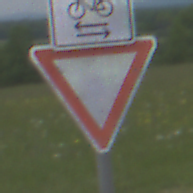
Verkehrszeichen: VorfahrtGewaehren
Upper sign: RichtungsangabeDurchPfeile9
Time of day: Midday
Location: Outdoor (RoadRail)
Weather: PartlyCloudy
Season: NotSpecified
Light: Natural